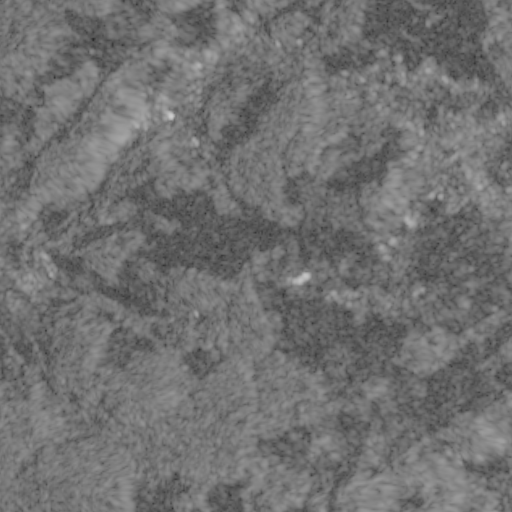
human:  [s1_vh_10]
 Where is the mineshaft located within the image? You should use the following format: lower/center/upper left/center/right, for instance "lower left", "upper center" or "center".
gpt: The mineshaft is located in the center left of the image.
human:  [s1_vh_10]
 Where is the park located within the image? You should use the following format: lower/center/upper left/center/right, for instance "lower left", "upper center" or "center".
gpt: The park is located in the center right of the image.
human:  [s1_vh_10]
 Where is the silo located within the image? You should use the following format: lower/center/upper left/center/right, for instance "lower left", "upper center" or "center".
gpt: The silo is located in the center right of the image.
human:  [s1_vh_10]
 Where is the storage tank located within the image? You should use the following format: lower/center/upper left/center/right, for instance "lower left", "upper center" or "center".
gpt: The storage tank is located in the center of the image.
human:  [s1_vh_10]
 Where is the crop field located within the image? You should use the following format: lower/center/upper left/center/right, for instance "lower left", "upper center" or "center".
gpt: There is no crop field in the image.

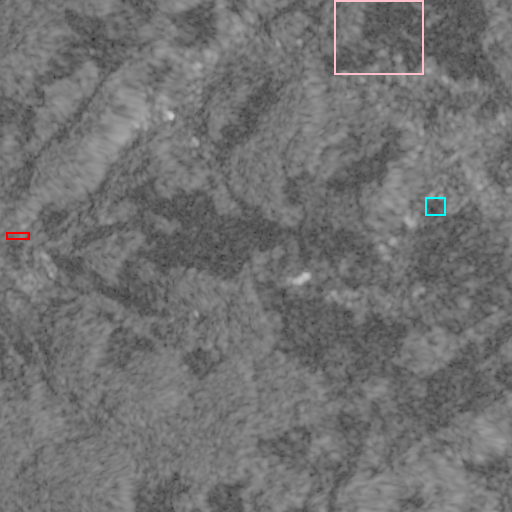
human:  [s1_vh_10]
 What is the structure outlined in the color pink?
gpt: The structure outlined in pink is a crop field.
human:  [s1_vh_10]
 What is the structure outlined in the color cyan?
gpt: The structure outlined in cyan is a park.
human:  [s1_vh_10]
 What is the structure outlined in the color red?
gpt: The structure outlined in red is a parking lot.
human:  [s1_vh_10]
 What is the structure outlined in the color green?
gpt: There is no green outline.